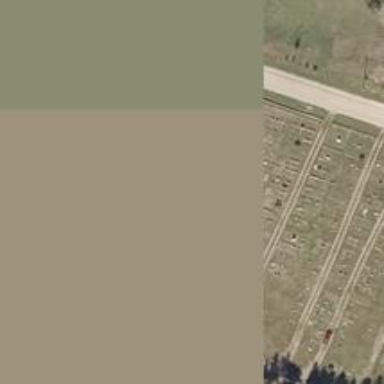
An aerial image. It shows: Cemetery.